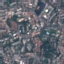
Land use / land cover class: Residential